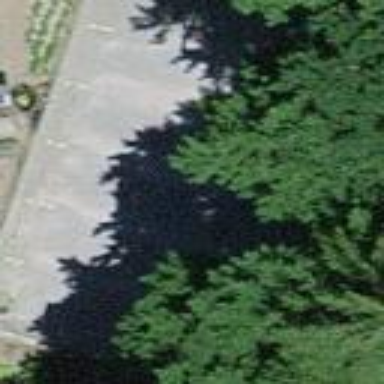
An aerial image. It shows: Parking area with surface.